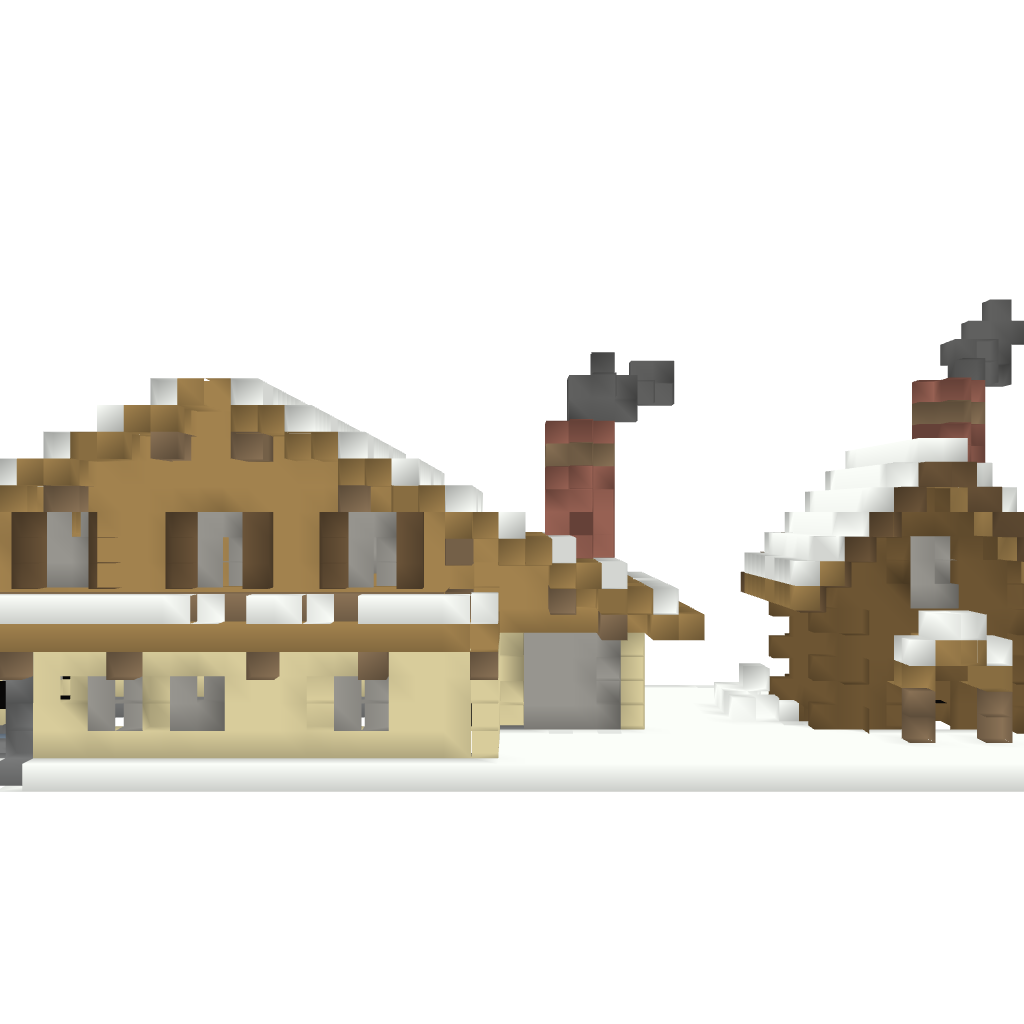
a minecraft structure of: Winter Houses